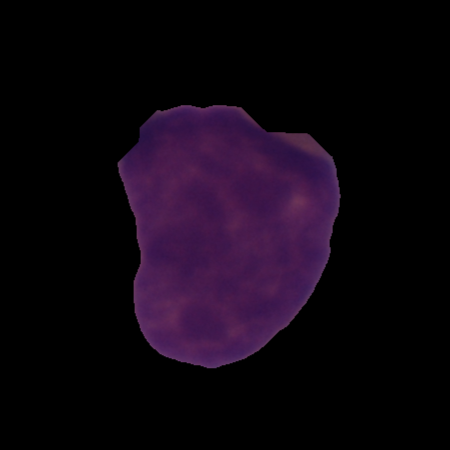
Label: cancer